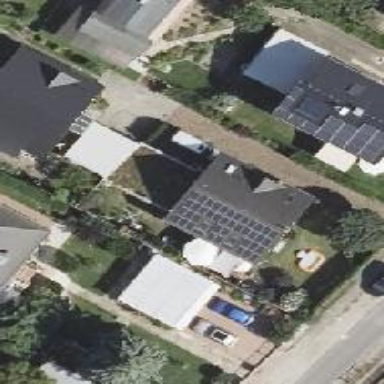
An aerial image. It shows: Solar power generator with photovoltaic panels.